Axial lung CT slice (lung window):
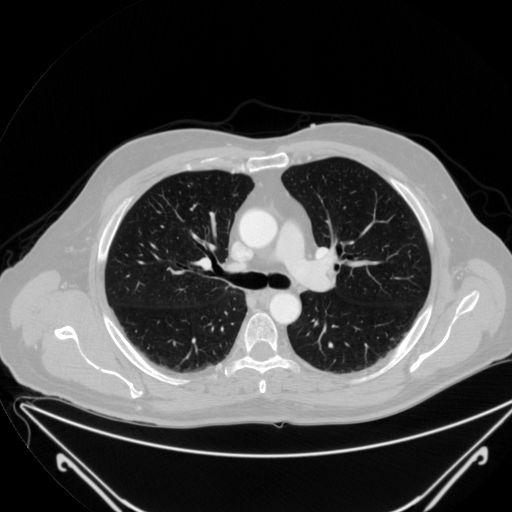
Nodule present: no